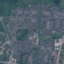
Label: Residential